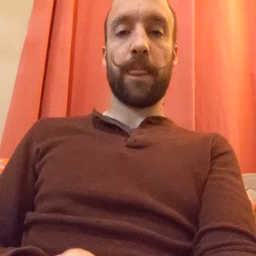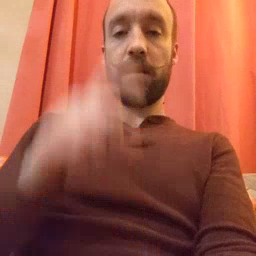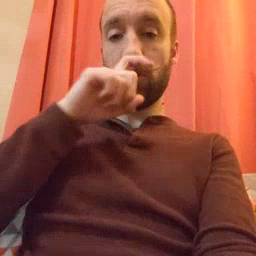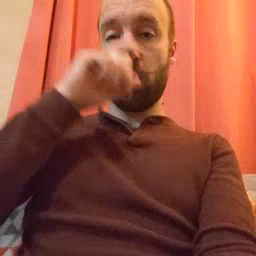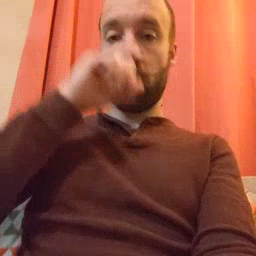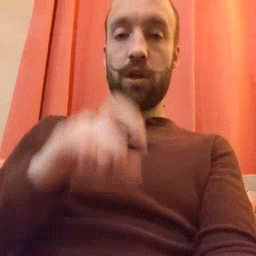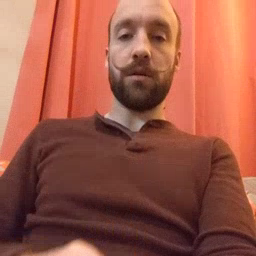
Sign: doll